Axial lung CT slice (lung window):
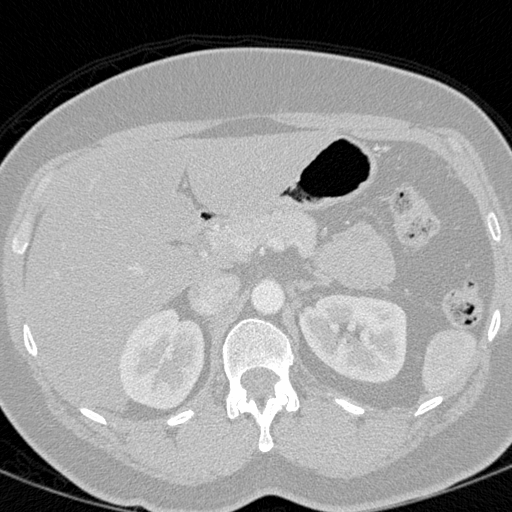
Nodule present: no